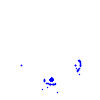
Particle: proton